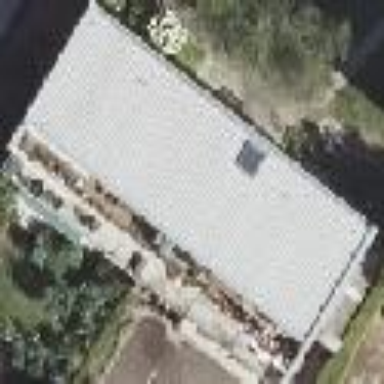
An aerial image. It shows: Garage.